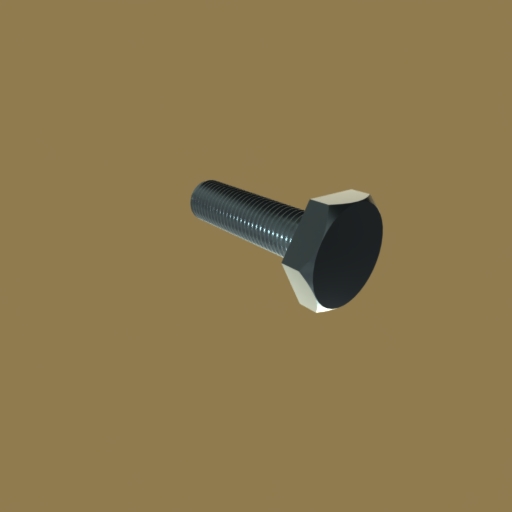
Label: bolt